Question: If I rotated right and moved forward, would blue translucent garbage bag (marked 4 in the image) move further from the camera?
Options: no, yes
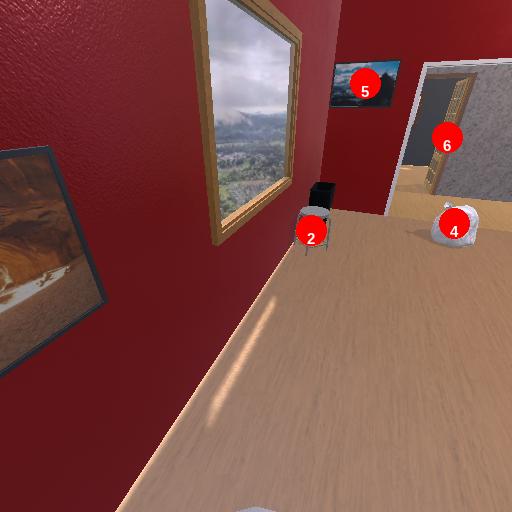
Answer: no